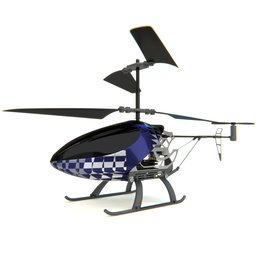
Label: mechanical